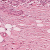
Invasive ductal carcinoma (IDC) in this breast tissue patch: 1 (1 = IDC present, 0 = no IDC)